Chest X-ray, AP view. Patient: 32 years old, sex F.
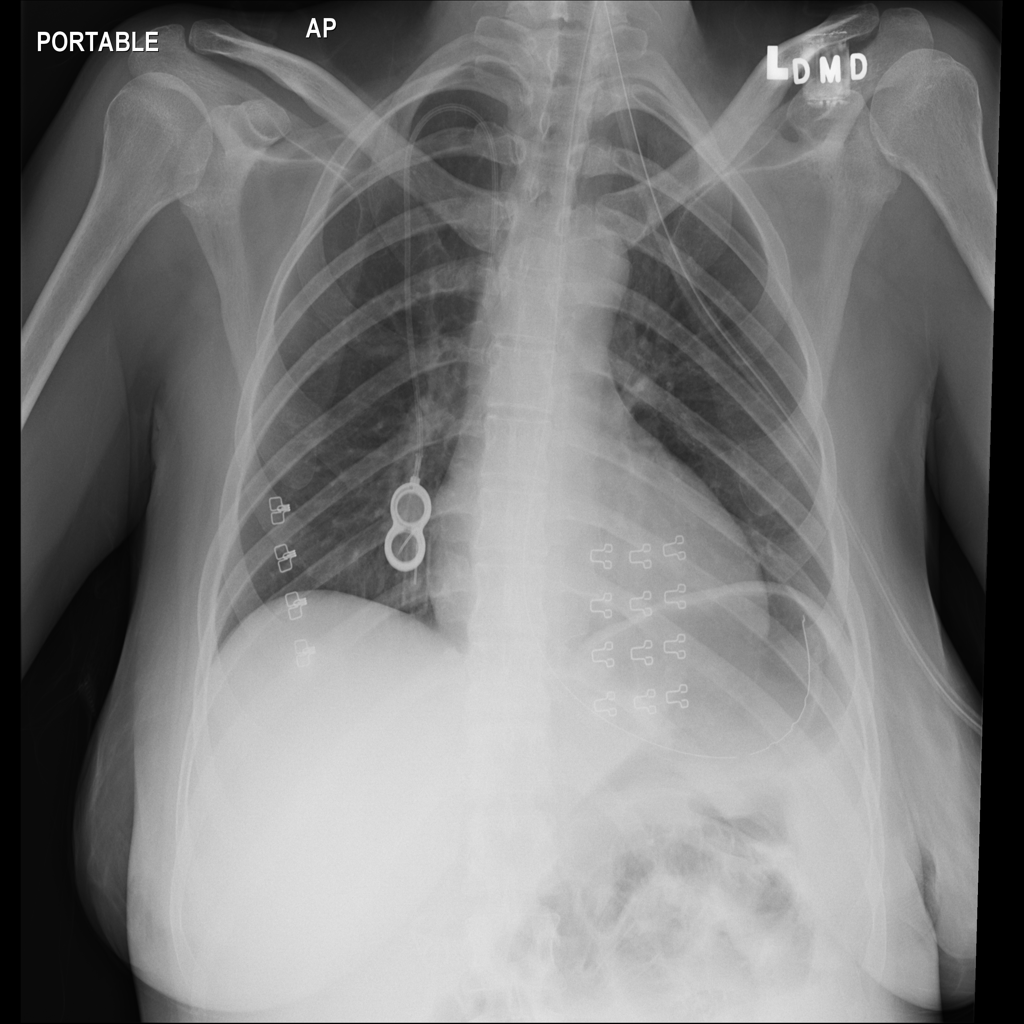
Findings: No Finding